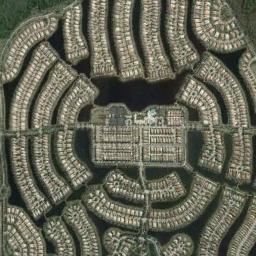
Label: residential